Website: slack
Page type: billing-address
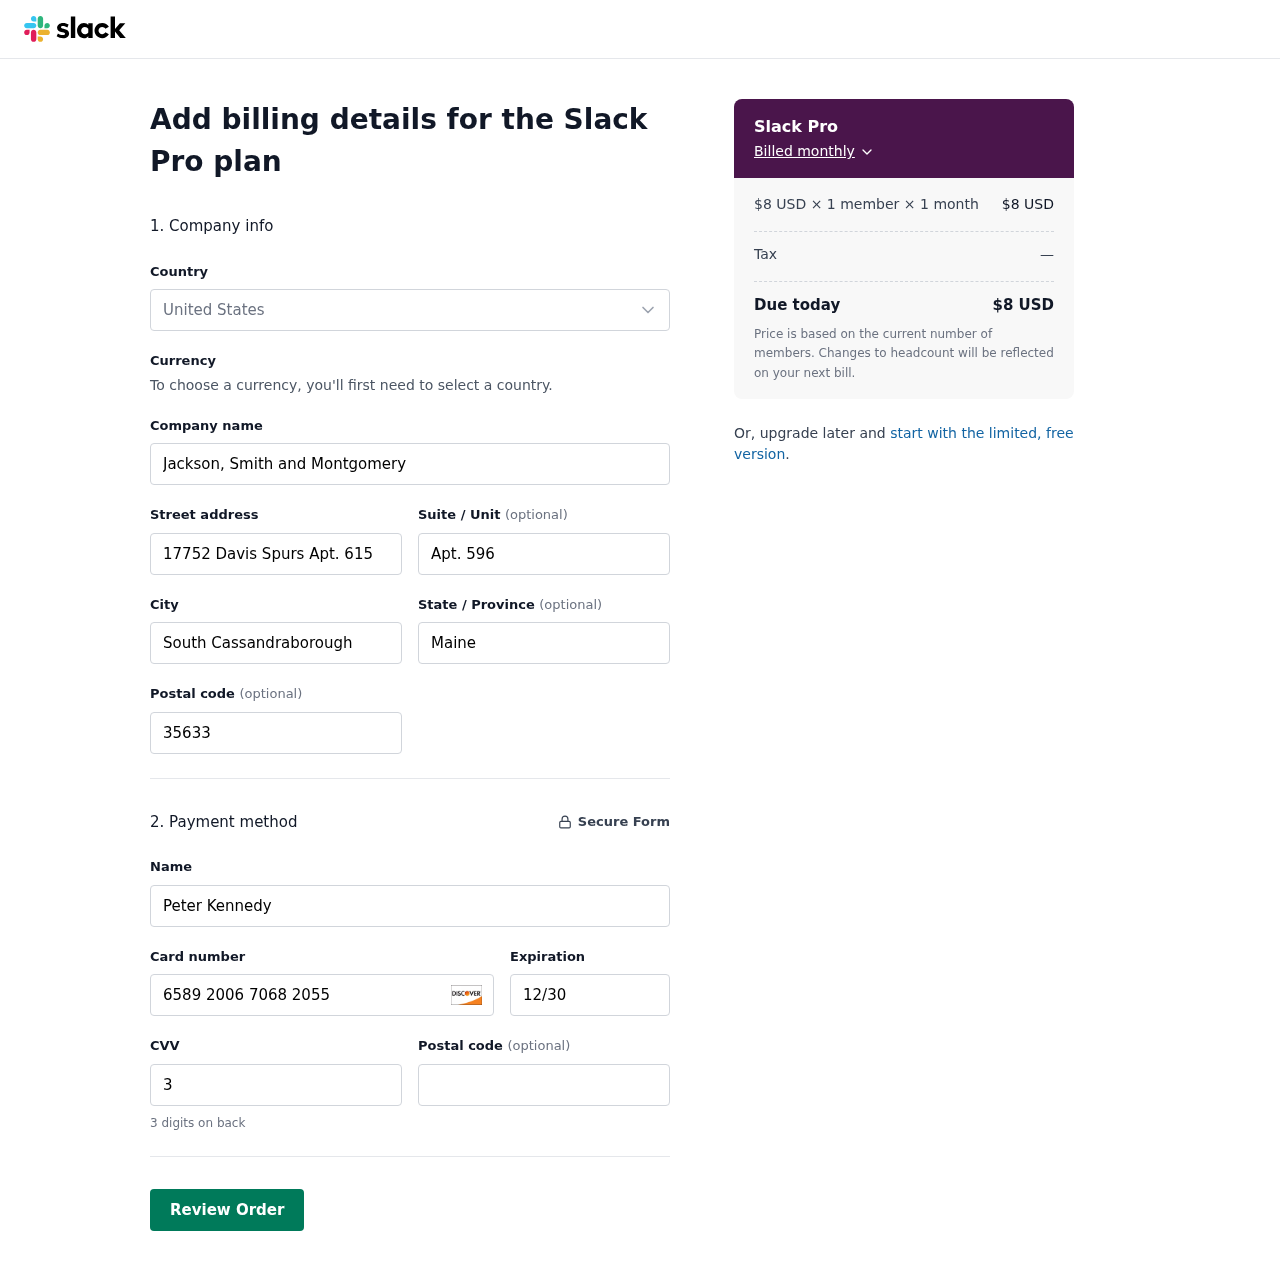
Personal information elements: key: PII_CARD_CVV
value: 325
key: PII_CARD_EXPIRY
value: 12/30
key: PII_CARD_NUMBER
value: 6589 2006 7068 2055
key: PII_CITY
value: South Cassandraborough
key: PII_COMPANY
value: Jackson, Smith and Montgomery
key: PII_COUNTRY
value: United States
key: PII_FULLNAME
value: Peter Kennedy
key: PII_POSTCODE
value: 35633
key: PII_POSTCODE2
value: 87832
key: PII_STATE
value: Maine
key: PII_STREET
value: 17752 Davis Spurs Apt. 615
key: PII_STREET2
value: Apt. 596
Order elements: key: ORDER_PLAN_PRICE
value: $8 USD
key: ORDER_NUM_MEMBERS
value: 1 member
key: ORDER_NUM_MONTHS
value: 1 month
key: ORDER_SUBTOTAL
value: $8 USD
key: ORDER_TAX
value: —
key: ORDER_TOTAL
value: $8 USD